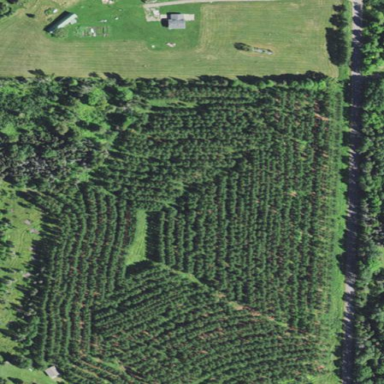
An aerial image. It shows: Plantation of evergreen needle-leaved forest.